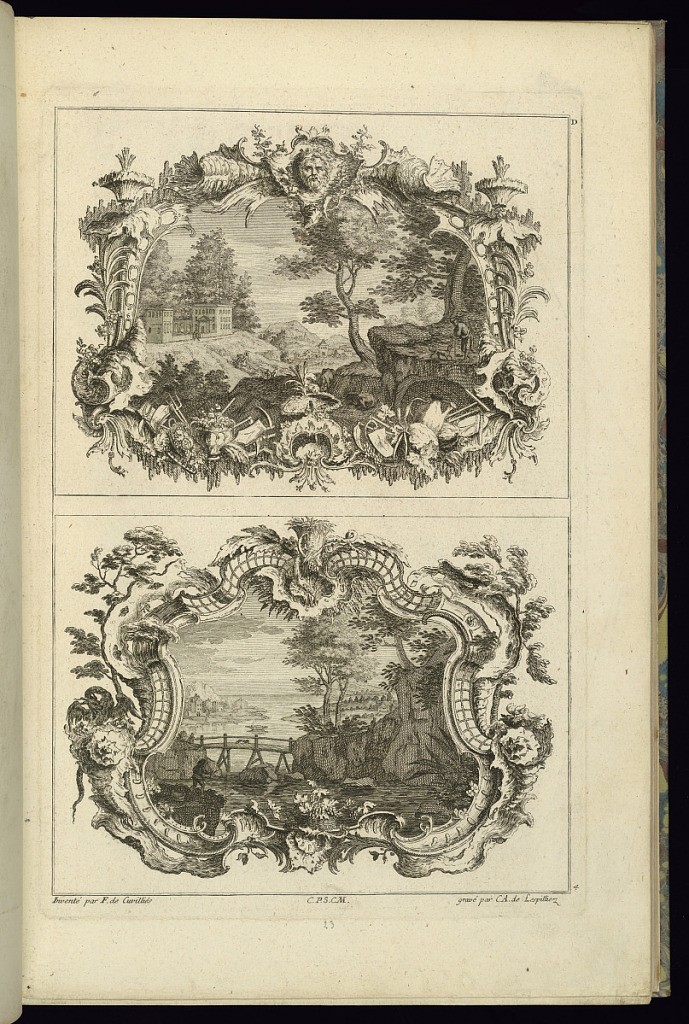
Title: Design for Two Cartouches
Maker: François de Cuvilliés the Elder, Belgian, 1695 - 1768
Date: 1745
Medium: Etching and engraving on off-white laid paper
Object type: Print
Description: Designs for two cartouches, each containing within it landscape scenes. The cartouches are comprised of diverse elements, including mascaron, rinceaux, attributes of gardening, grapes, dragons, and flowers. The border of the lower cartouche, partly composed of trellis, is inspired by a print of Gabriel Huquier (see Egger/Berliner 1296).